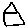
Label: house